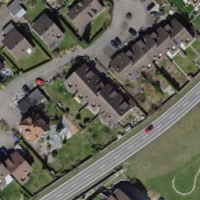
EUNIS habitat code: 54
Species observed at this site:
Plantago media